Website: crate-barrel
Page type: gifting
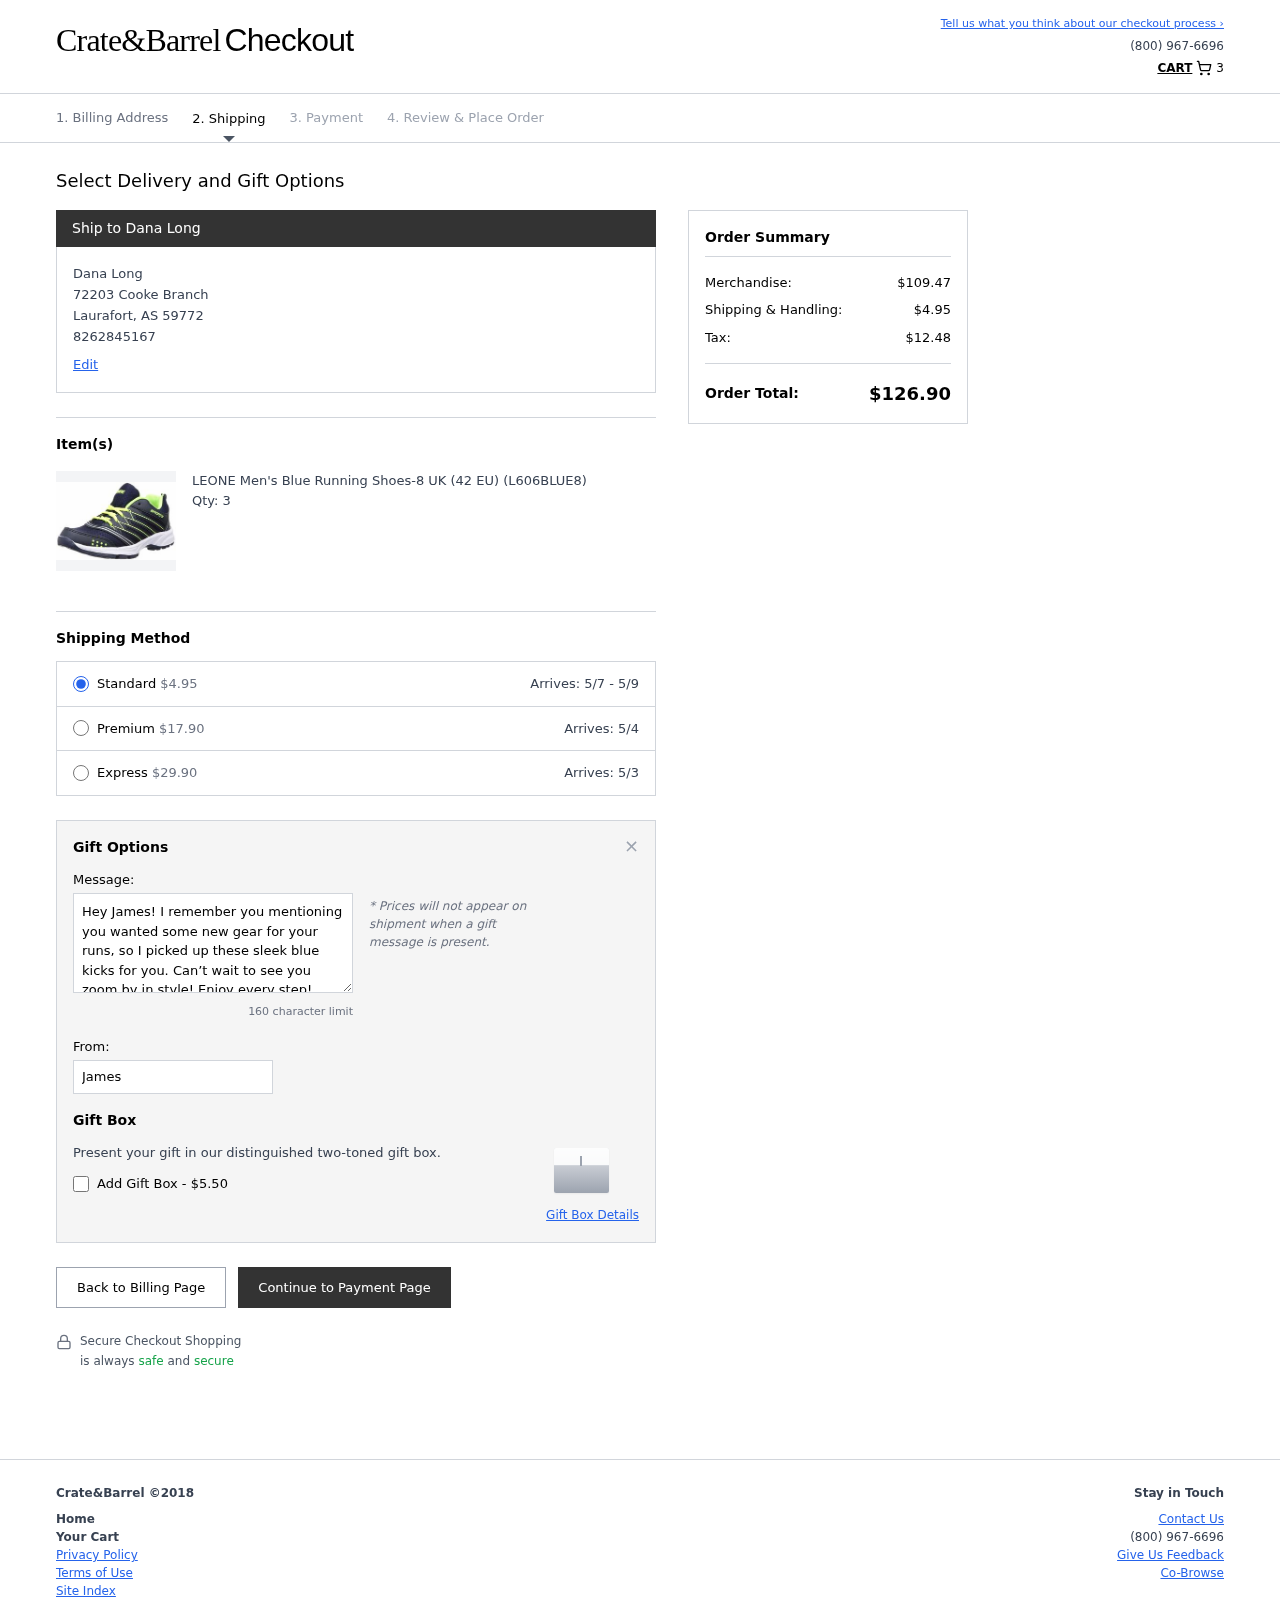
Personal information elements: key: PII_CITY
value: Laurafort
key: PII_FULLNAME
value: Dana Long
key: PII_GIFT_FIRSTNAME
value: James
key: PII_GIFT_MESSAGE
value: Hey James! I remember you mentioning you wanted some new gear for your runs, so I picked up these sleek blue kicks for you. Can’t wait to see you zoom by in style! Enjoy every step!
Dana
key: PII_PHONE
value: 8262845167
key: PII_POSTCODE
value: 59772
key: PII_STATE_ABBR
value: AS
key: PII_STREET
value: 72203 Cooke Branch
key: PII_FULLNAME2
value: Dana Long
Product elements: key: PRODUCT1_NAME
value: LEONE Men's Blue Running Shoes-8 UK (42 EU) (L606BLUE8)
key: PRODUCT1_QUANTITY
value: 3
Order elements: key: ORDER_NUM_ITEMS
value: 3
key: ORDER_SHIPPING_COST
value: $4.95
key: ORDER_DELIVERY_DATE_RANGE
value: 5/7 - 5/9
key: ORDER_PREMIUM_SHIPPING
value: $17.90
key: ORDER_PREMIUM_DATE
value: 5/4
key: ORDER_EXPRESS_SHIPPING
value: $29.90
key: ORDER_EXPRESS_DATE
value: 5/3
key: ORDER_SUBTOTAL
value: $109.47
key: ORDER_TAX
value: $12.48
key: ORDER_TOTAL
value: $126.90